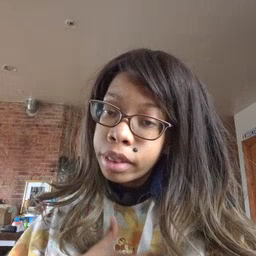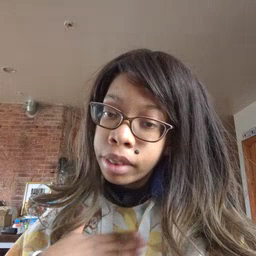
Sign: please